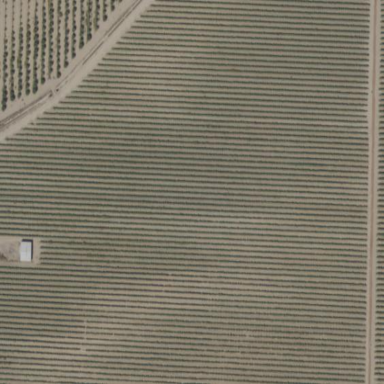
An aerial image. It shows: Beautiful vineyard in the countryside.